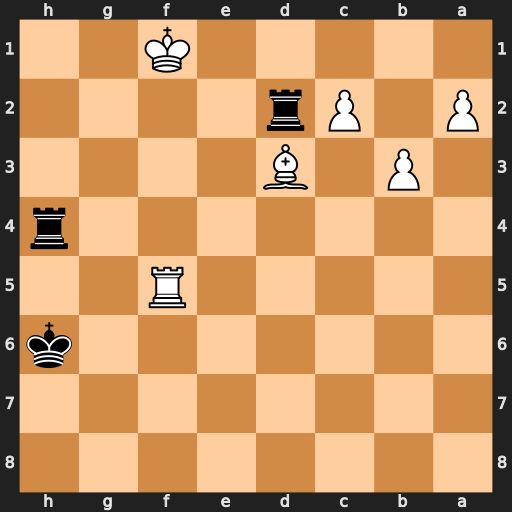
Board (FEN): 8/8/7k/5R2/7r/1P1B4/P1Pr4/5K2
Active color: b
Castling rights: -
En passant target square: -
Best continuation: Rh1#